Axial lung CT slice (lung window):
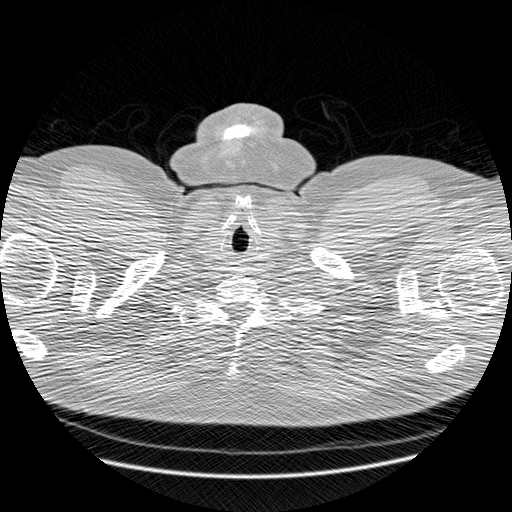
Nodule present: no